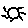
Label: sun